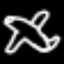
Label: airplane